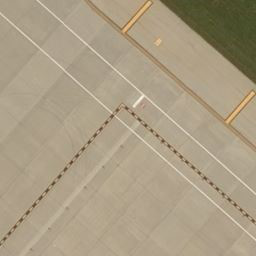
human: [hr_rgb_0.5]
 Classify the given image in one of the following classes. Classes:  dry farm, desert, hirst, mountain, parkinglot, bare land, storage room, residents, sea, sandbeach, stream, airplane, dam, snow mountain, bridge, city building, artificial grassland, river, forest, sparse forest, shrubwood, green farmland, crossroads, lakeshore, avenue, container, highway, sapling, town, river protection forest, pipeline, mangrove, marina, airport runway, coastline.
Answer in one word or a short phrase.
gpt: airport runway